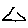
Label: triangle